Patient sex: M
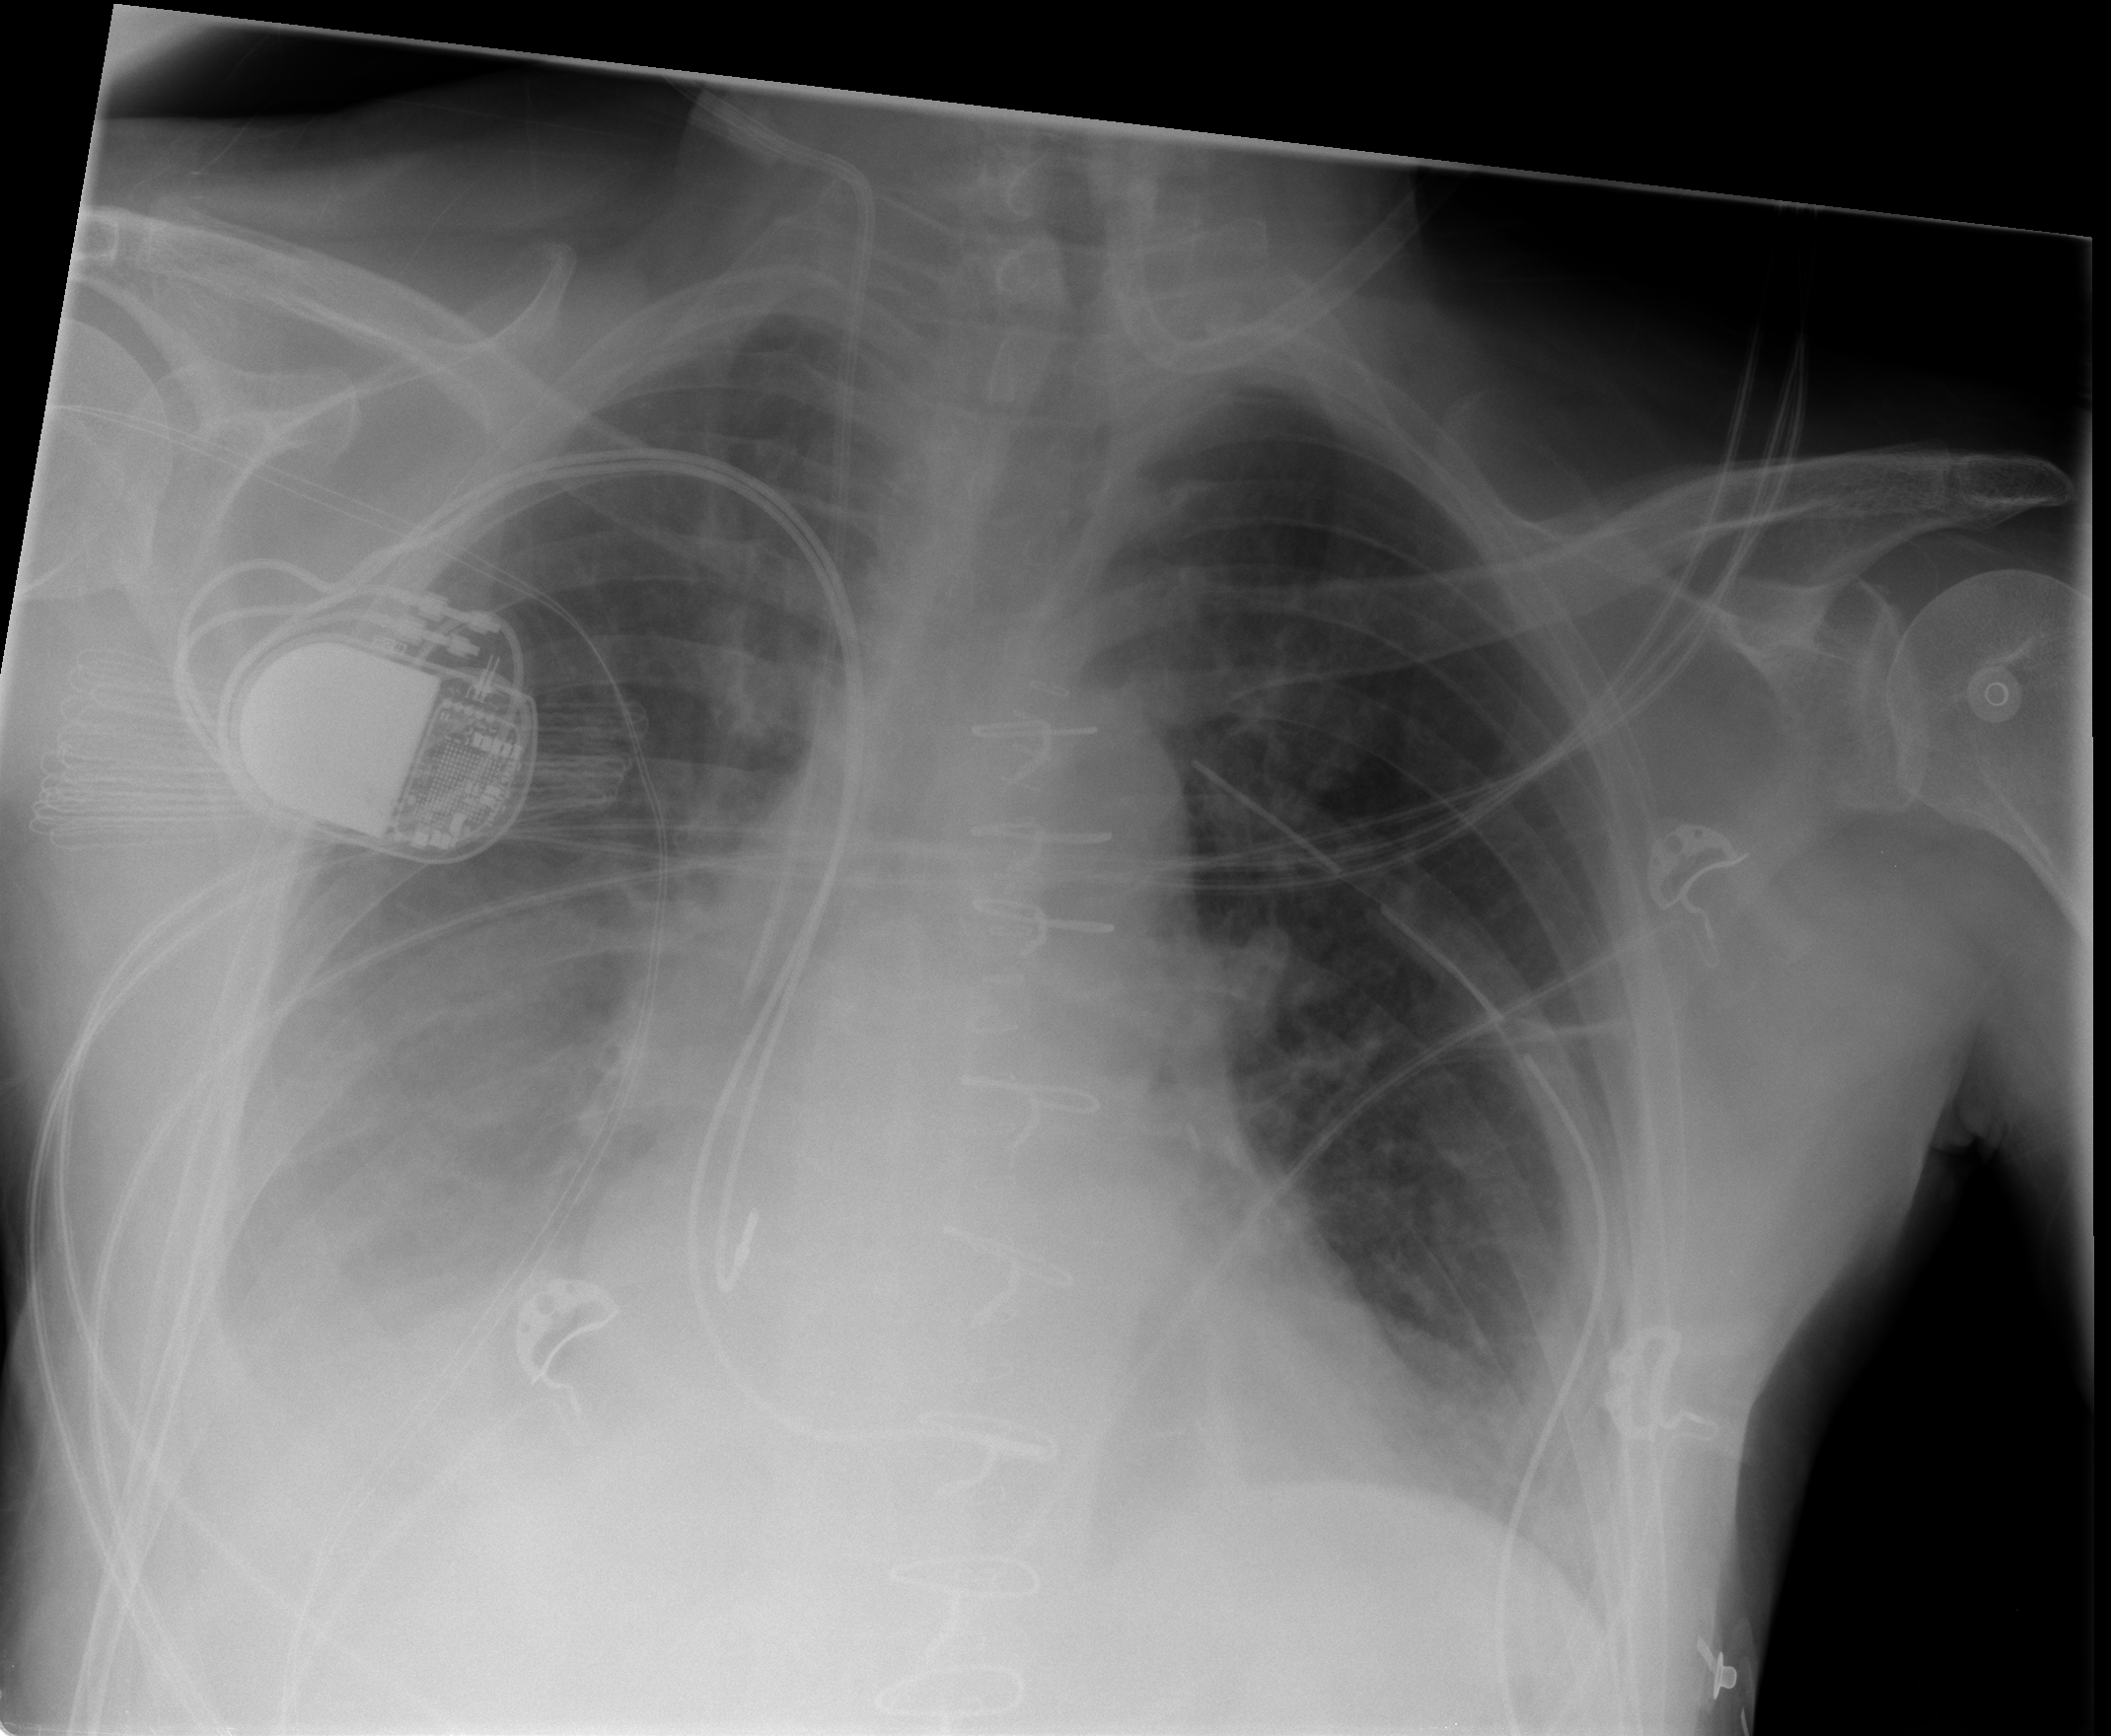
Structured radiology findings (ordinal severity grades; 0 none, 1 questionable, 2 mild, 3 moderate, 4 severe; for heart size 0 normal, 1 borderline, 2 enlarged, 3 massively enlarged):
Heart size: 0
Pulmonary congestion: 0
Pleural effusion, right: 3
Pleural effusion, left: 1
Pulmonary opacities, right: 0
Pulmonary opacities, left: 0
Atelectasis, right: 0
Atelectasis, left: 0